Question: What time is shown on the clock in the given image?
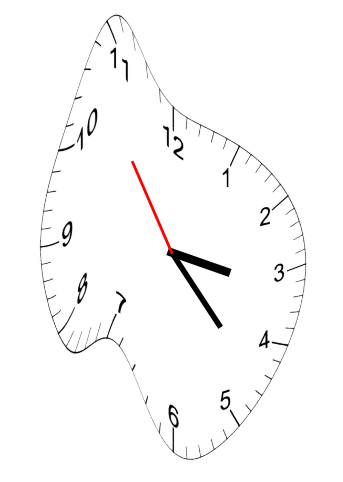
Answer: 03:22:54